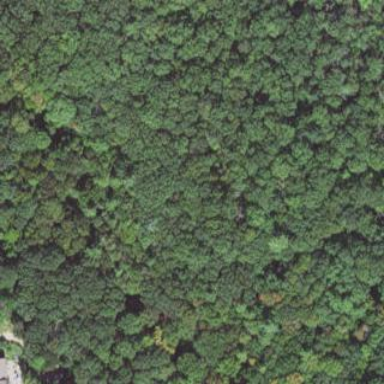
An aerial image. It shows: Woodland with needle-leaved trees.